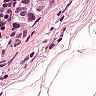
Metastatic tissue present: yes